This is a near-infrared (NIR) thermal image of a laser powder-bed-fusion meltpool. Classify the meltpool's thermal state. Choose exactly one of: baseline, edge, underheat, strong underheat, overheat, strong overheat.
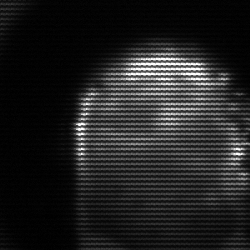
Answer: baseline